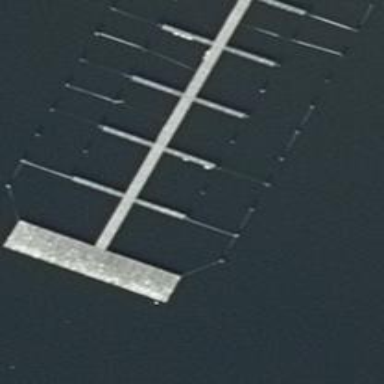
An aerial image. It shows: Man-made pier.